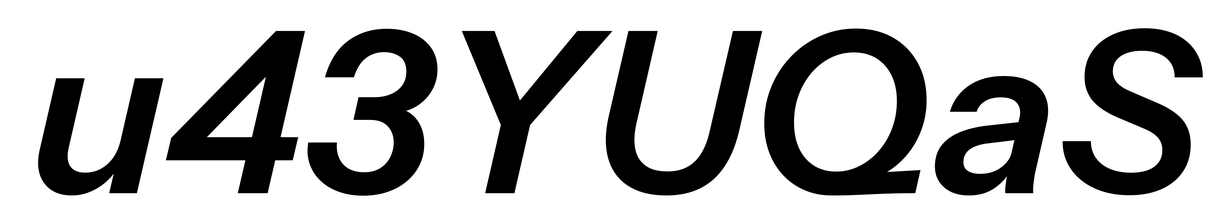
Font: InstrumentSans-Italic_SemiBold_Italic